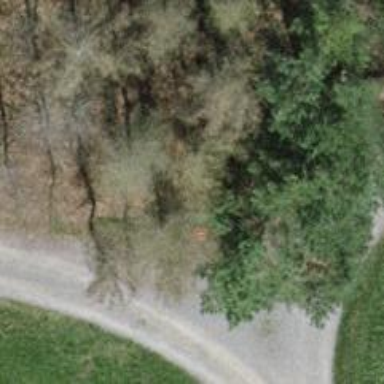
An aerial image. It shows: Red bench.